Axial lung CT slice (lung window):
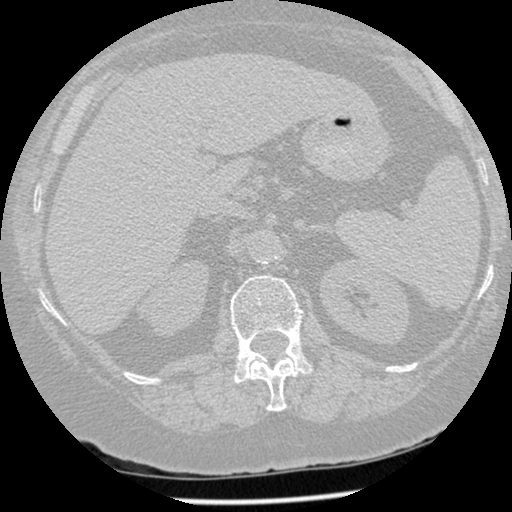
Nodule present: no